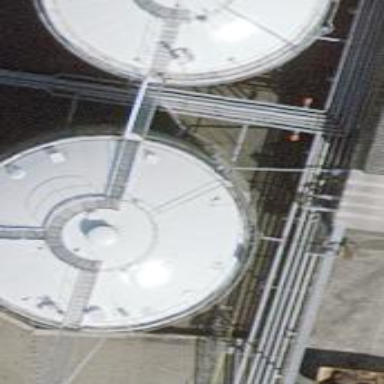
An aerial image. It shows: Building with storage tank.